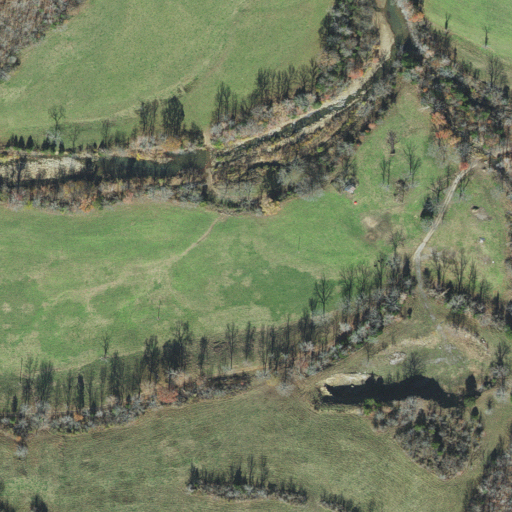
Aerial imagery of valley in Arkansas named Lick Hollow containing pasture, deciduous forest, shrub, open development, and woody wetlands